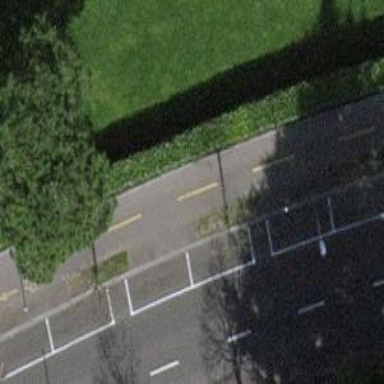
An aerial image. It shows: Avenue of trees.